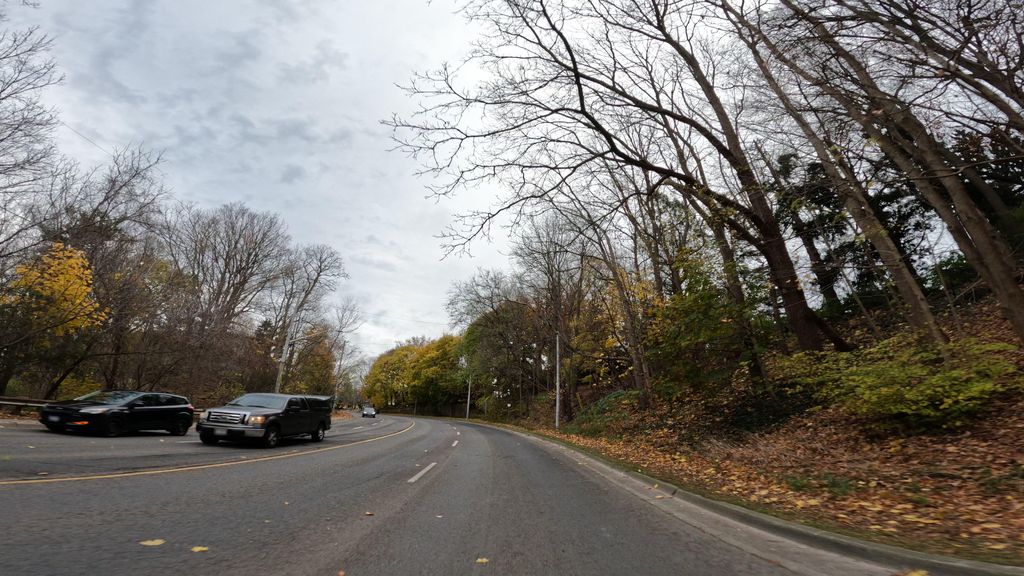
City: hamilton